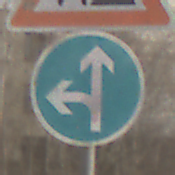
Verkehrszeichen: VorgeschriebeneFahrtrichtungGeradeausOderLinks
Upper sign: Arbeitsstelle
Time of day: MorningAfternoon
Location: Outdoor (Nature)
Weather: PartlyCloudy
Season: Winter
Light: Natural